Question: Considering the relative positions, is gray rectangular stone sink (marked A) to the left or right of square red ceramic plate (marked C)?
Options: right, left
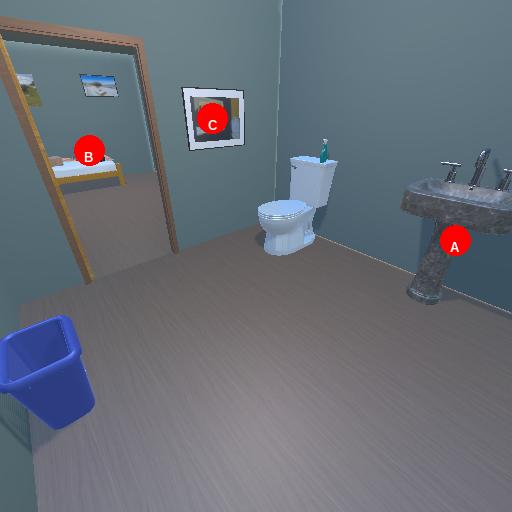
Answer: right